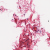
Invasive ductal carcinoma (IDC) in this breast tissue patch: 0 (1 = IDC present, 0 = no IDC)